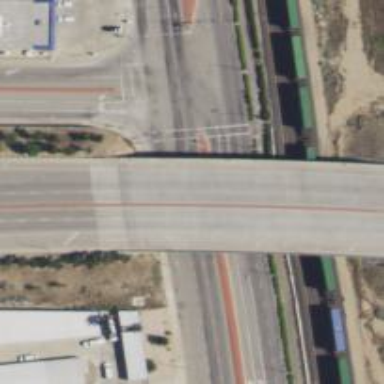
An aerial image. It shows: Primary highway bridge.